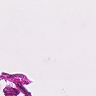
Metastatic tissue present: no